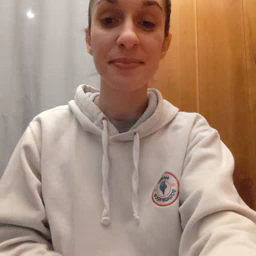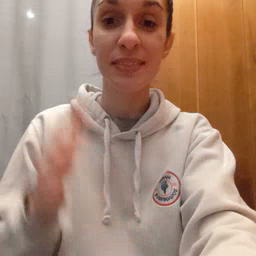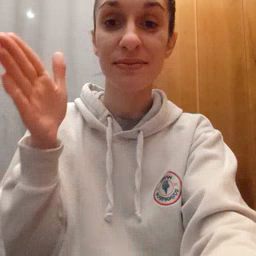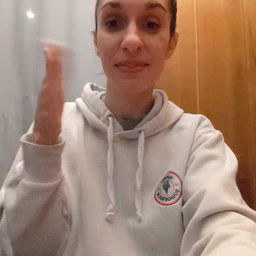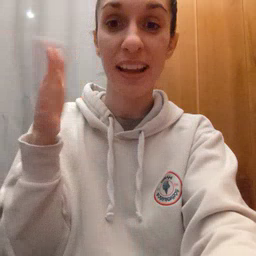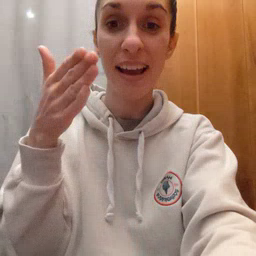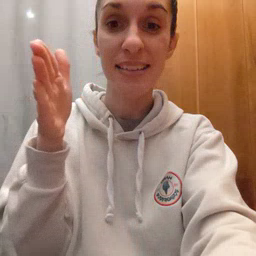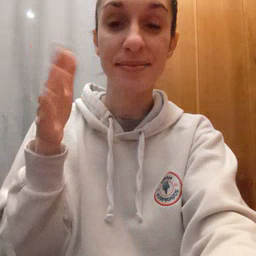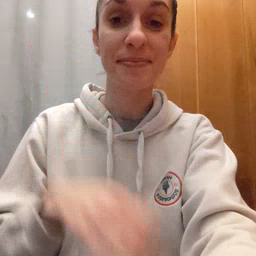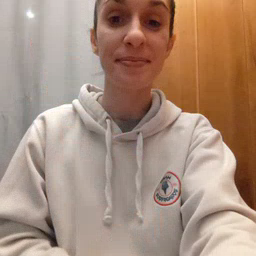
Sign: flag